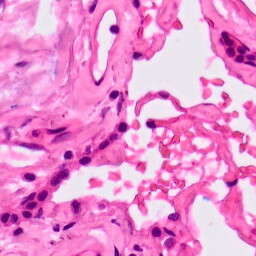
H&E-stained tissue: Lung